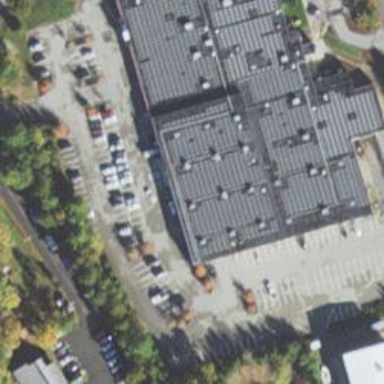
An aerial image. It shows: Parking space.